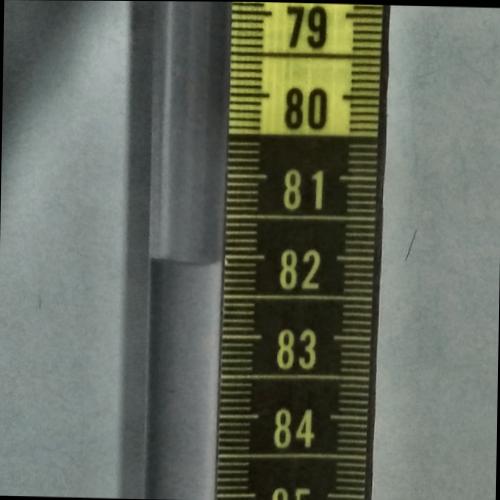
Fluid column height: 82.1 cm